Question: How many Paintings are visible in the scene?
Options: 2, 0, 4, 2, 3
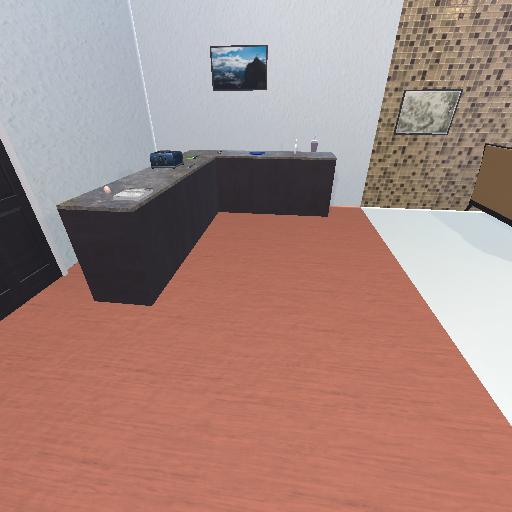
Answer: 2